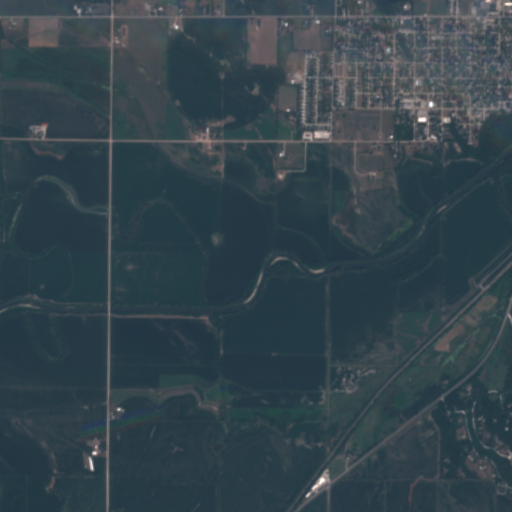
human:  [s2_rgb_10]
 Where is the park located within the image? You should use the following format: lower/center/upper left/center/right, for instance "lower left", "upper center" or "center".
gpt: The park is located in the upper right of the image.
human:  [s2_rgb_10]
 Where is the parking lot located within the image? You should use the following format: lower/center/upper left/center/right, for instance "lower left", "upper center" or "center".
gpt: The parking lot is located in the upper right of the image.
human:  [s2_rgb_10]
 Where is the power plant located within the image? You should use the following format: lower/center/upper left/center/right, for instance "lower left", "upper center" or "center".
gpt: There is no power plant in the image.